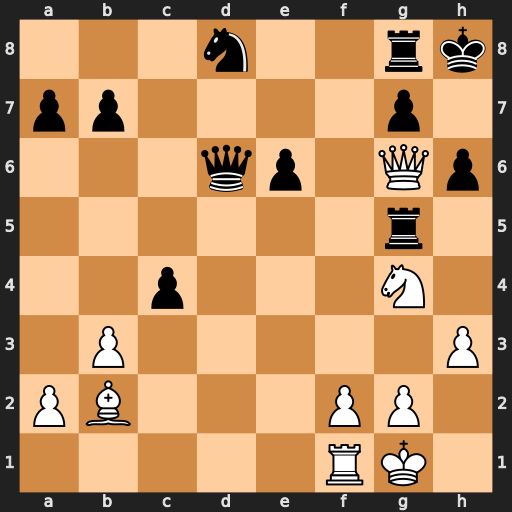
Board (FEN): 3n2rk/pp4p1/3qp1Qp/6r1/2p3N1/1P5P/PB3PP1/5RK1
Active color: w
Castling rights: -
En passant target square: -
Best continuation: Qxh6#